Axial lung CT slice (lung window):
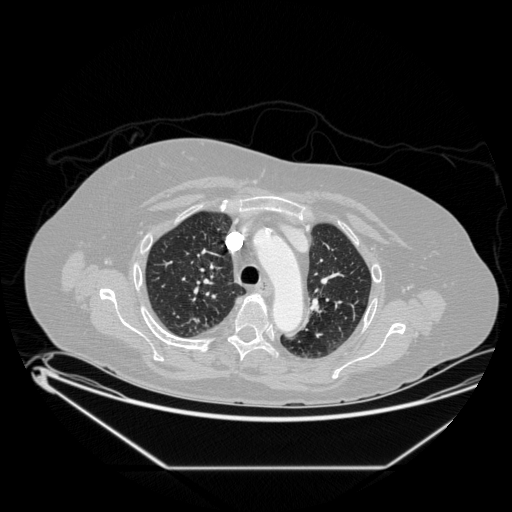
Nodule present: yes
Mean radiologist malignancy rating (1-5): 3